四年级 · 度量几何学
一块长方形菜地长 49 米, 宽 21 米。()块这样的菜地面积约为 1 公顷。
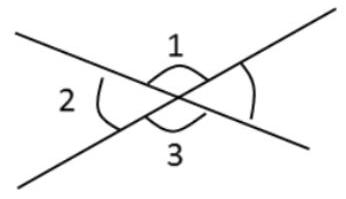
答案: 10

【分析】首先根据长方形的面积 $=$ 长 $\times$ 宽, 求出每块地的面积大约是多少平方米，然用 1 公顷（10000 平方米）除以每块地的面积即可。

【详解】 $49 \times 21 \approx 50 \times 20=1000$ (平方米)

1 公顷 $=10000$ 平方米

$10000 \div 1000=10$ (块)

则 10 块这样的菜地面积约为 1 公顷。

【点睛】此题考查的是长方形面积的计算，以及公顷、平方米的换算，应熟
练掌握。
解析: 答案:10

【分析】首先根据长方形的面积 $=$ 长 $\times$ 宽, 求出每块地的面积大约是多少平方米，然用 1 公顷（10000 平方米）除以每块地的面积即可。

【详解】 $49 \times 21 \approx 50 \times 20=1000$ (平方米)

1 公顷 $=10000$ 平方米

$10000 \div 1000=10$ (块)

则 10 块这样的菜地面积约为 1 公顷。

【点睛】此题考查的是长方形面积的计算，以及公顷、平方米的换算，应熟
练掌握。